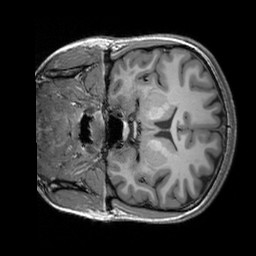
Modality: T1w
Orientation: coronal
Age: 20
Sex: female
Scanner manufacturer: siemens
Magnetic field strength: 3 T
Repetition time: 2.3 s
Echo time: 0.00303 s